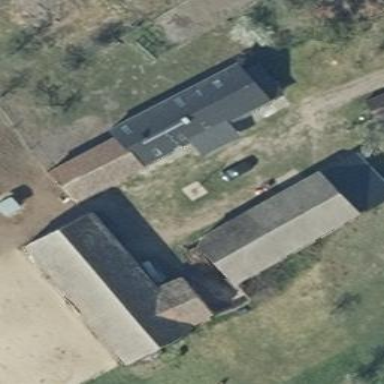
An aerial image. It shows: Gabled roof of grey-colored farm auxiliary building with its roof oriented along the structure.